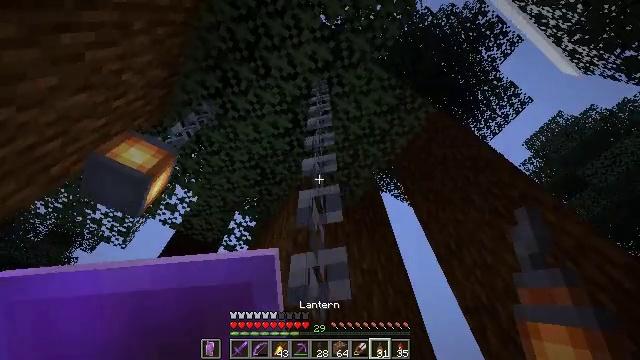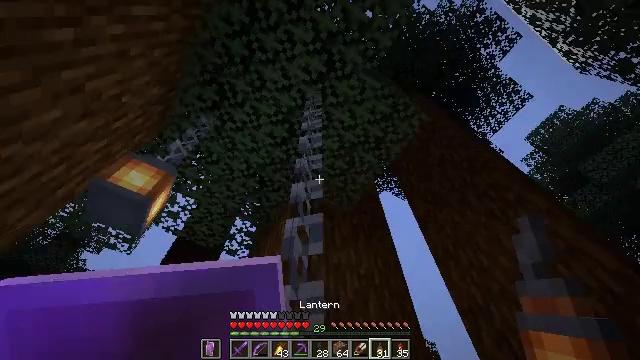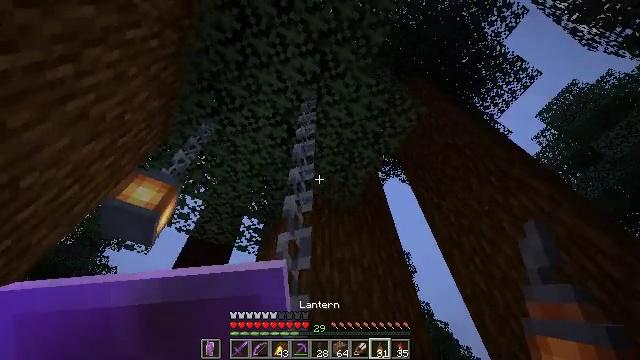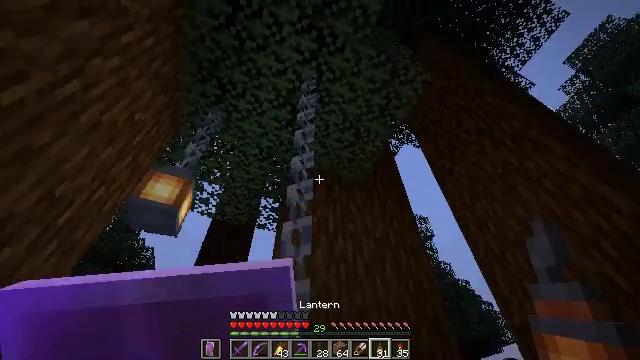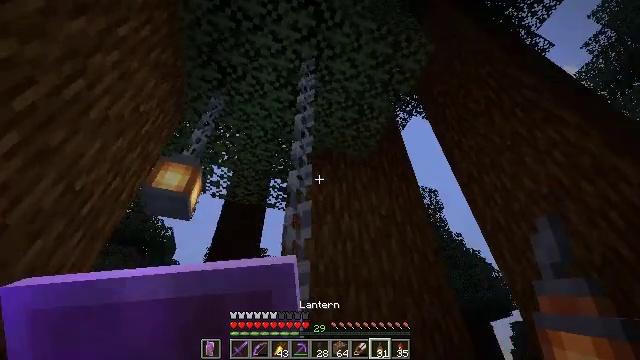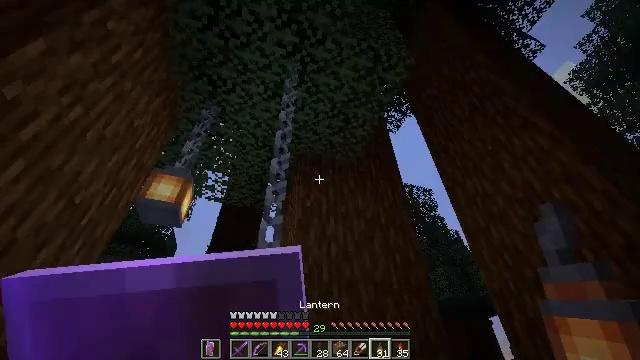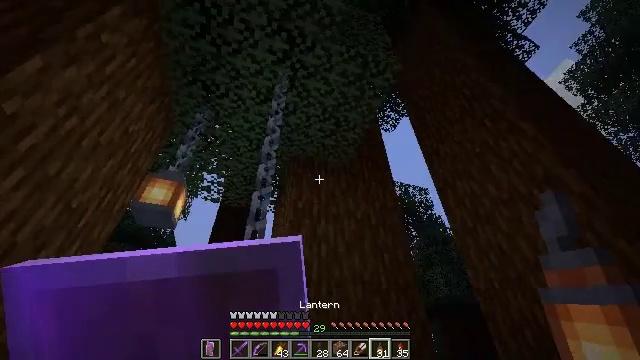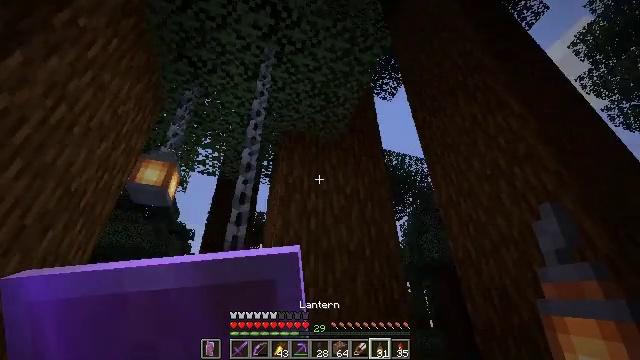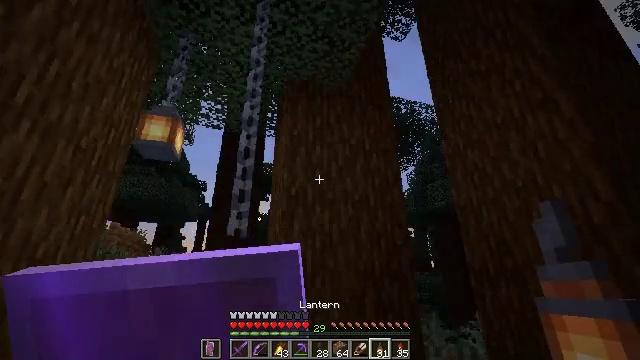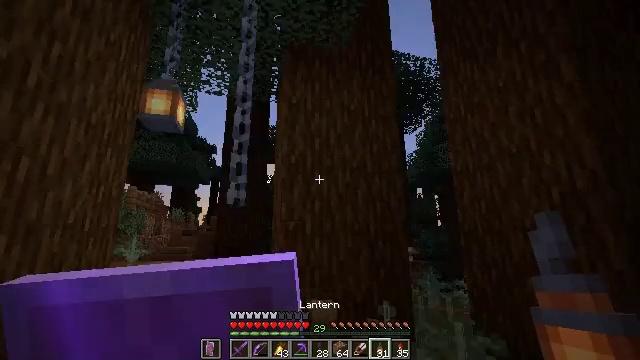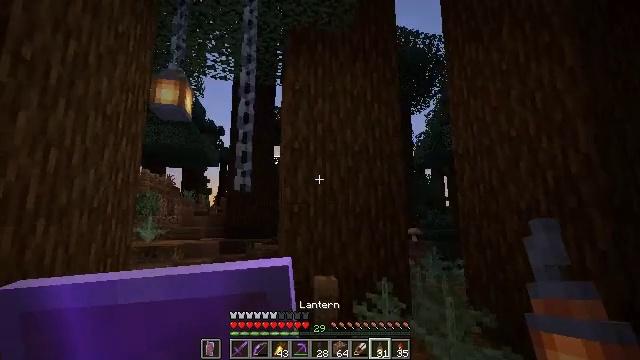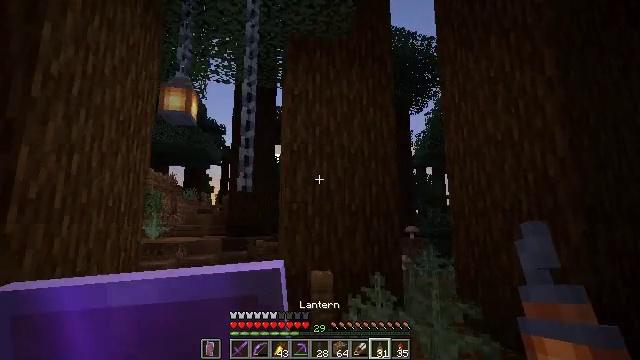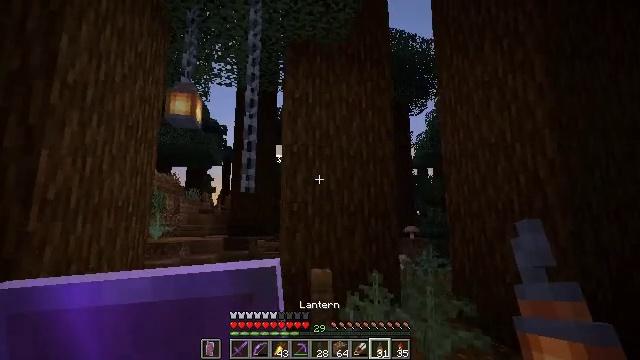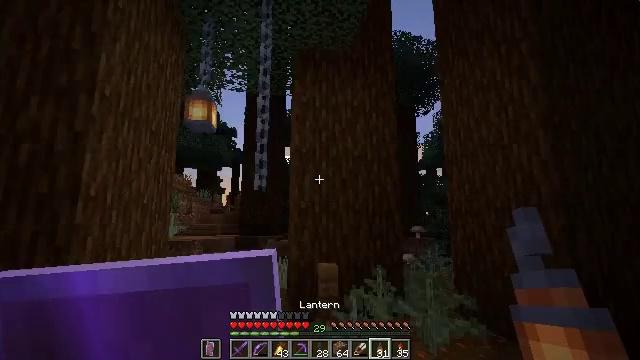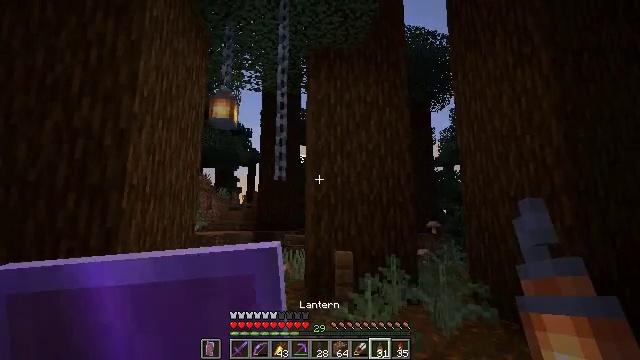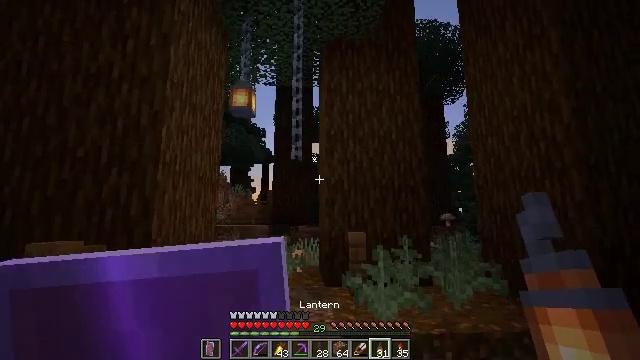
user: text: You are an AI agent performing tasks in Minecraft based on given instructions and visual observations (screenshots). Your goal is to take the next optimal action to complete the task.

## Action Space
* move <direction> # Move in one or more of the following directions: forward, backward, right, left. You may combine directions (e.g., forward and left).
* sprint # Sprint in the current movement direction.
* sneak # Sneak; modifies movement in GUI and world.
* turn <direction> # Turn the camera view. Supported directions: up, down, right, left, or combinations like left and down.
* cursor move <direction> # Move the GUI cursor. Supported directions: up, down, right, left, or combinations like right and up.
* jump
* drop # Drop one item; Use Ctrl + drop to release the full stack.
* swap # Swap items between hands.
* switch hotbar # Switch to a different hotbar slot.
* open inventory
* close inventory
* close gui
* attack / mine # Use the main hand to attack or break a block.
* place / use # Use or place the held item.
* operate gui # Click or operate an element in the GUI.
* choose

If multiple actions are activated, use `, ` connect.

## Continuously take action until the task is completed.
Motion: motion action
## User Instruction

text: Disassemble the chain block.
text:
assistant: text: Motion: move back and move right, turn left
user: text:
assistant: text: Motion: move back and move right, turn left and down
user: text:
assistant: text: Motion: move back and move right, turn left and down
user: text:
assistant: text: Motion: move back and move right, turn left and down
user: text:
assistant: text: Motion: move back and move right
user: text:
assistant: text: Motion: move back and move right
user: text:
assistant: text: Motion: move back and move right, turn down
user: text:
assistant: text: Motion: move back and move right, turn left and down
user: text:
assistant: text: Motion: move back, turn left and down
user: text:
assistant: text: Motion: move back, turn left and down
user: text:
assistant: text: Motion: move back
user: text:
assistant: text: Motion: move back
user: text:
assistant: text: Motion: move back, turn left
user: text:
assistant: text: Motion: turn left
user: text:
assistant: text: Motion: turn left
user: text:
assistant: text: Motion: turn left
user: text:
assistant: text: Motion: no_op
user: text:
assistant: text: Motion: no_op
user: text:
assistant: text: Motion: no_op
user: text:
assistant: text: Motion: turn left
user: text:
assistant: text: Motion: turn left and down
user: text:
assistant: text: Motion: no_op
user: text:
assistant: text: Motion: no_op
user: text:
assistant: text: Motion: no_op
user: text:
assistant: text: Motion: no_op
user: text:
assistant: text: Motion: move forward
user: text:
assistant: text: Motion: move forward
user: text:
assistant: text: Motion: move forward
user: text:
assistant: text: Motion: move forward
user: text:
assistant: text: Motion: move forward